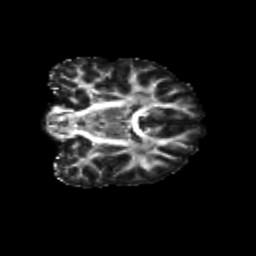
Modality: FA
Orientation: coronal
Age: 12
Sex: male
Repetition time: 9.512 s
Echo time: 0.089 s